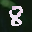
Label: 8